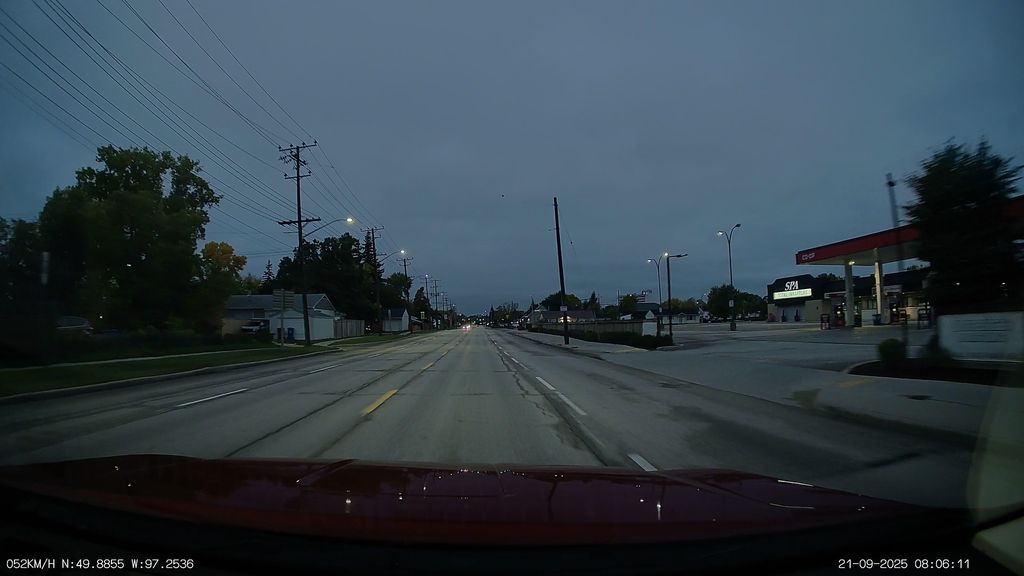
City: winnipeg